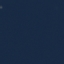
Land use / land cover: SeaLake